Field crop: maize
Growth stage: 1
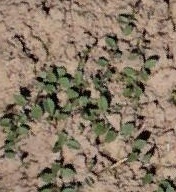
Species: convolvulus